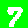
Digit: 7